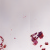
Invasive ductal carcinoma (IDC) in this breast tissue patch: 0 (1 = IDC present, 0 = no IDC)